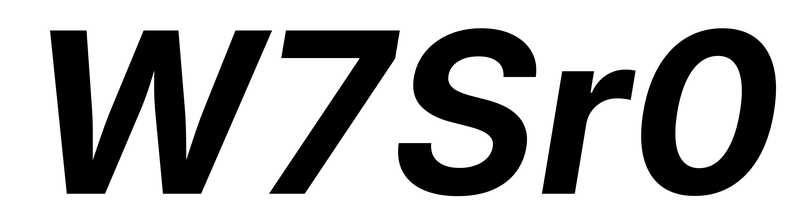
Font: Inter-Italic_Bold_Italic